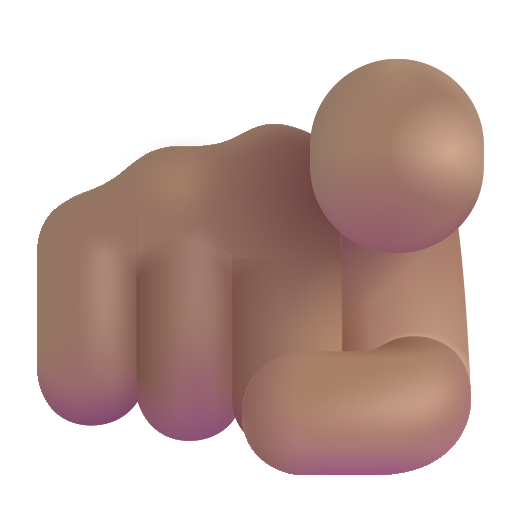
index pointing at the viewer color